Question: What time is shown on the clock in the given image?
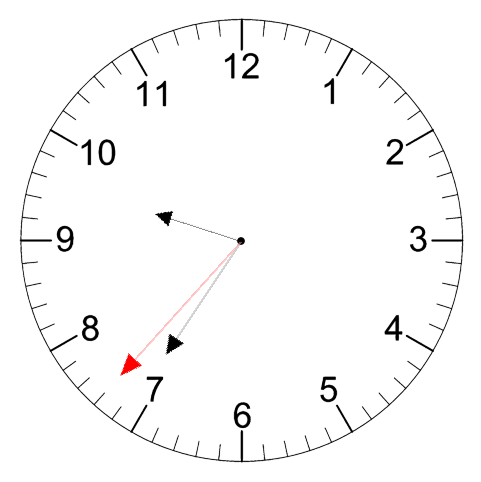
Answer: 09:35:37